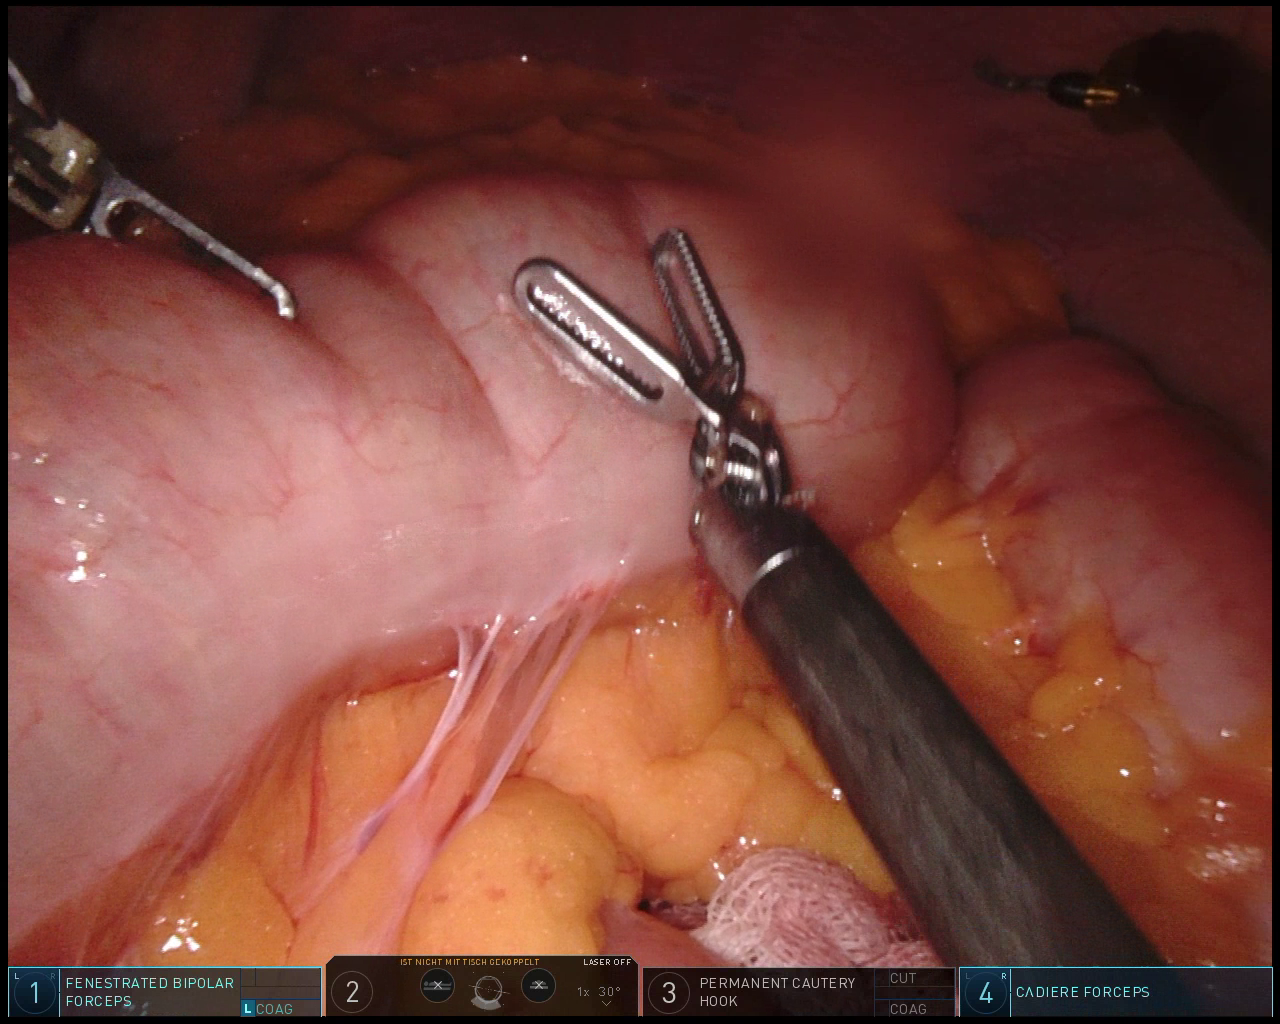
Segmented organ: colon
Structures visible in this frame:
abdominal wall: yes
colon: yes
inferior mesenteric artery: no
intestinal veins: no
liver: no
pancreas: no
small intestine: no
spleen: no
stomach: no
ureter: no
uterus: no
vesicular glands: no